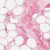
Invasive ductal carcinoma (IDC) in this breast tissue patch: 0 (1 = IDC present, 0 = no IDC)